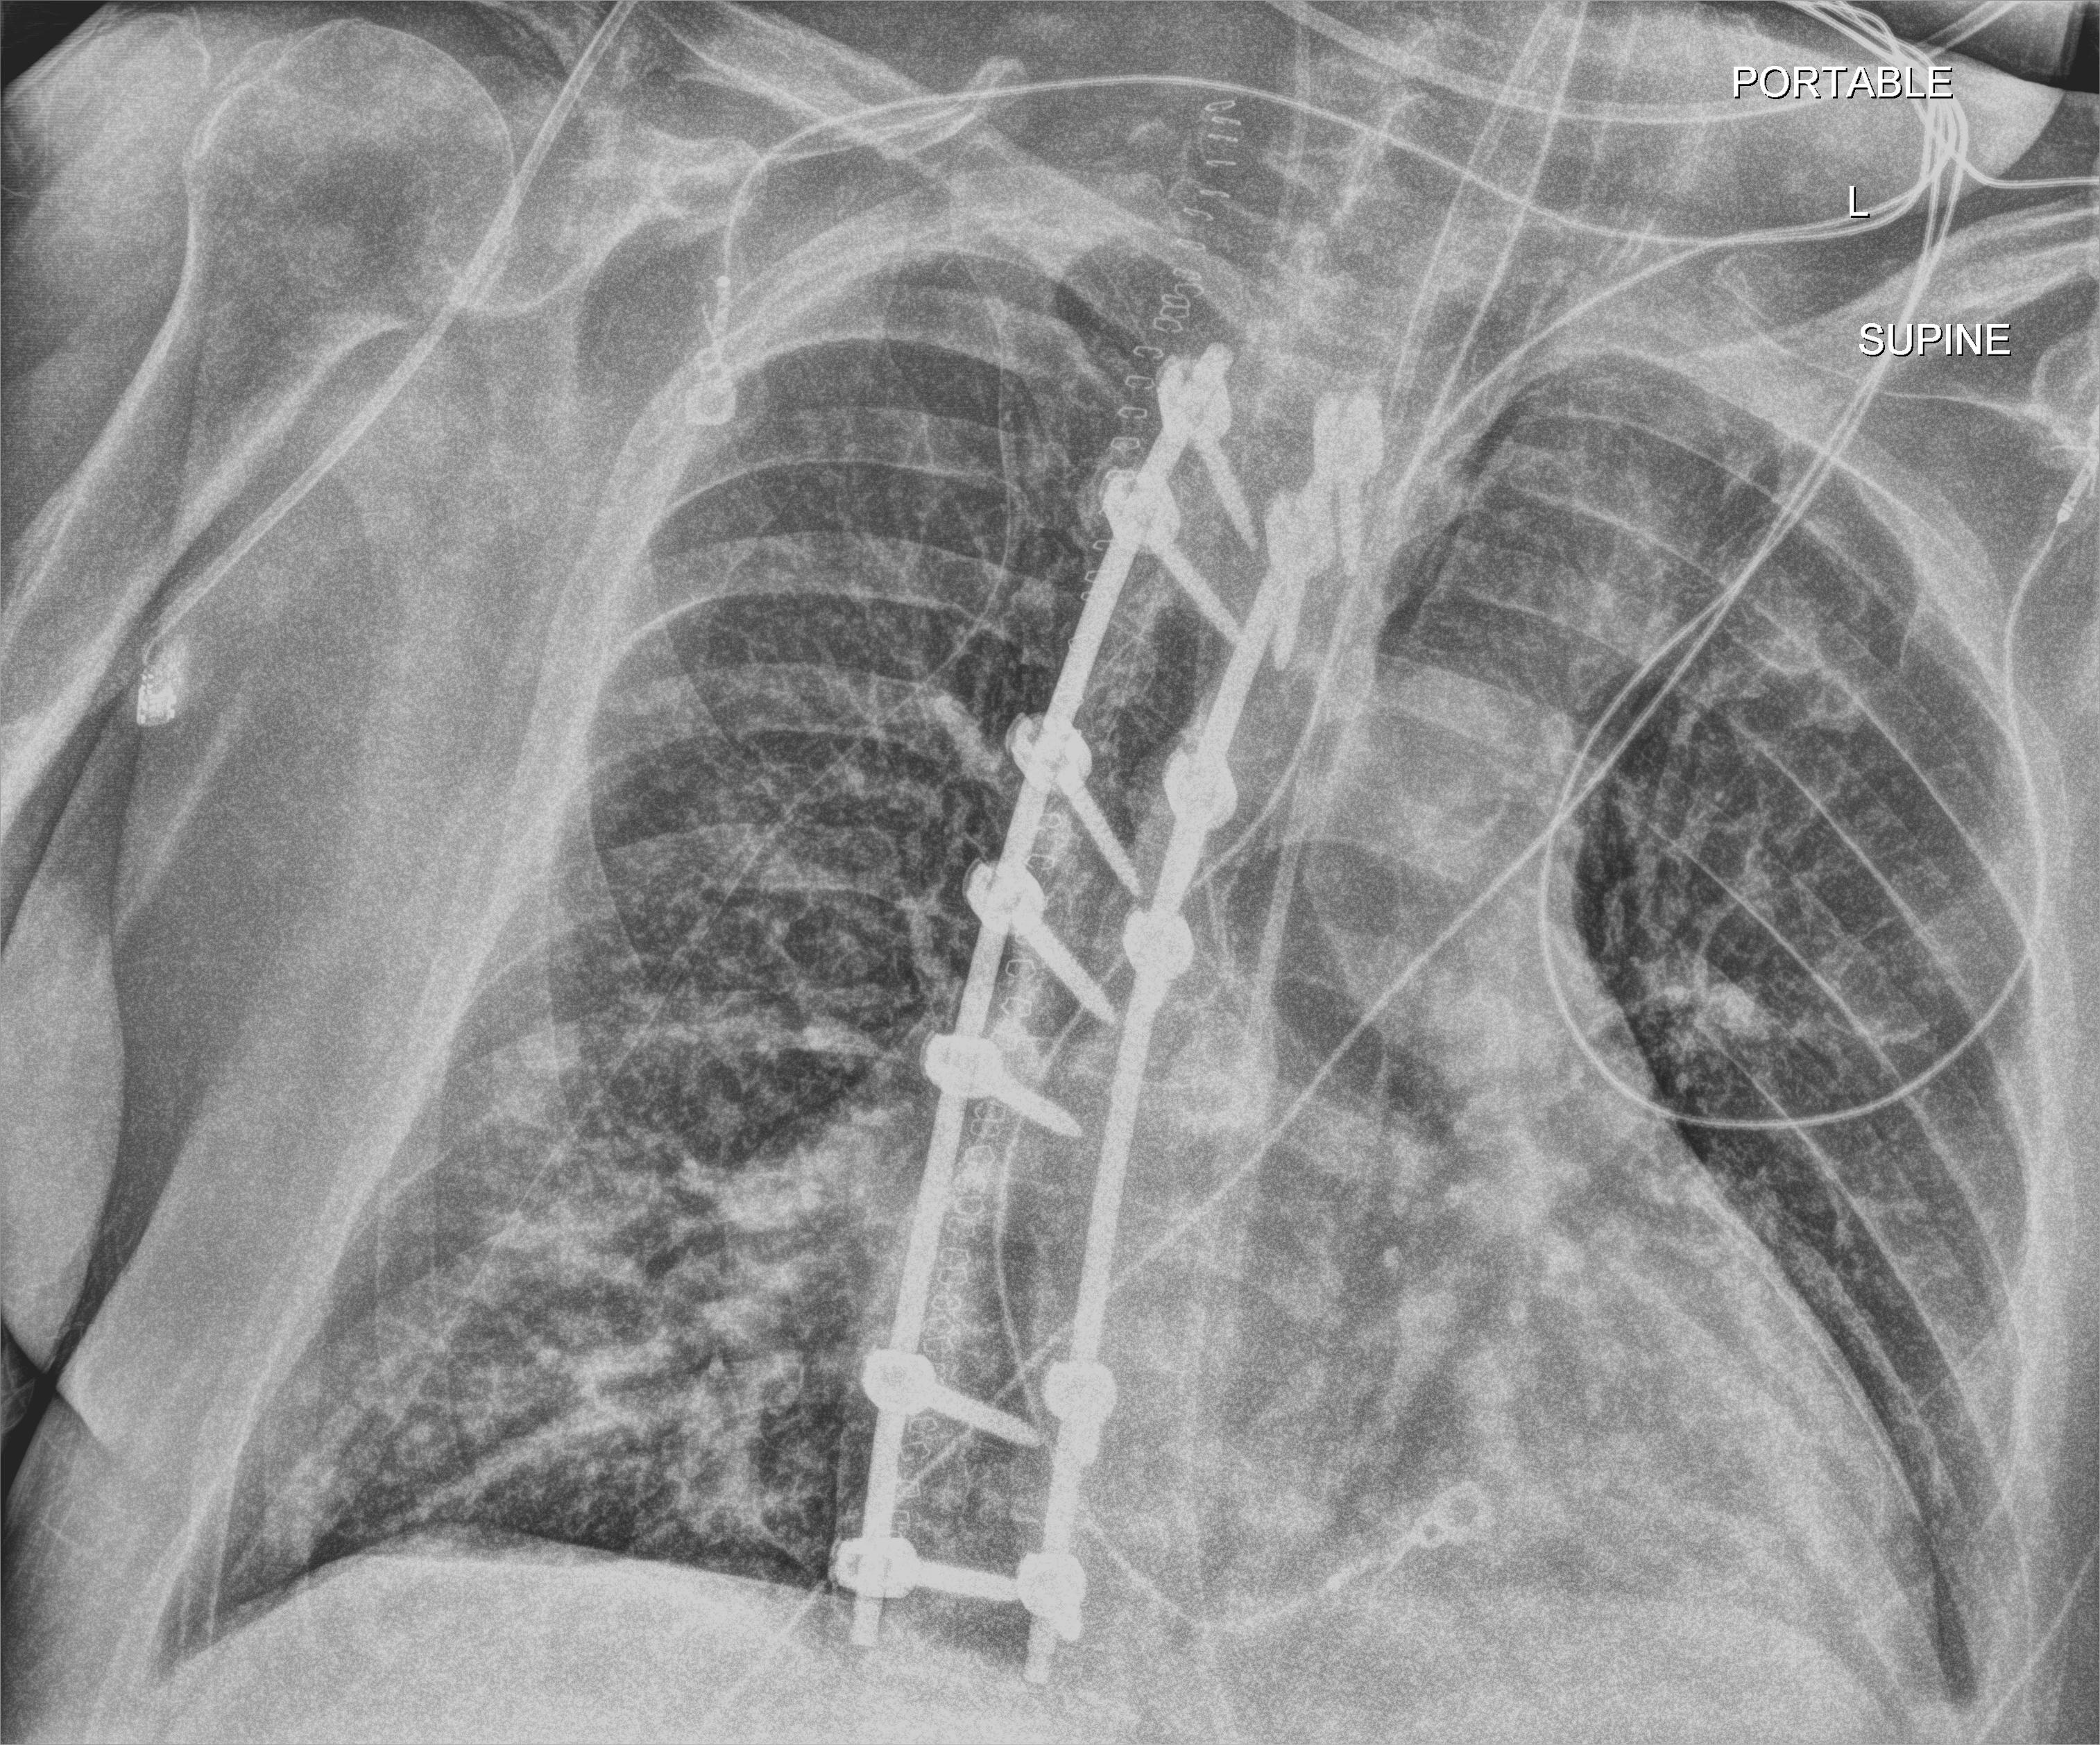
View: AP
Implant manufacturer: nuvasive reline